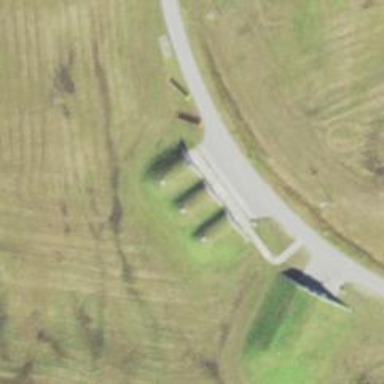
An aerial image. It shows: Military bunker.